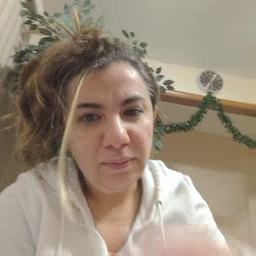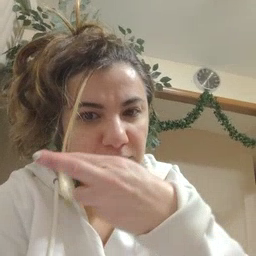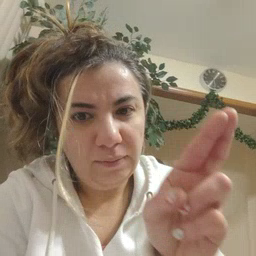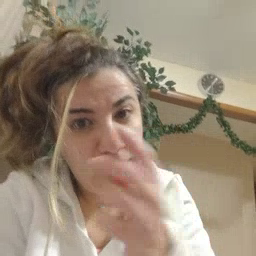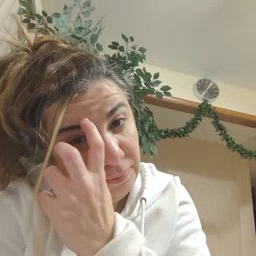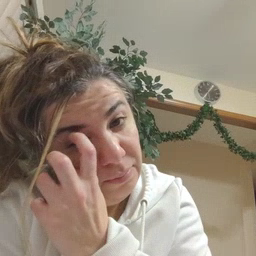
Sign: room